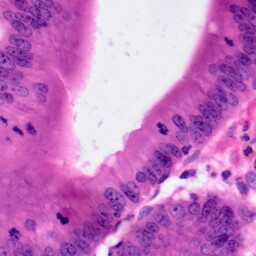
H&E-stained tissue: Pancreatic